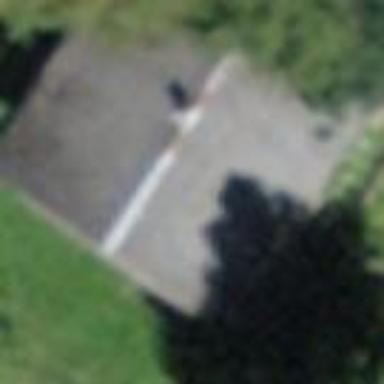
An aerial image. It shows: Simple house.